Interaction volume radius: 10 \u00c5
Interaction volume height: 10 \u00c5
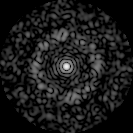
Disorder parameter: 0.842